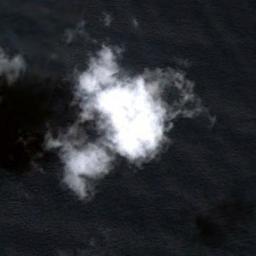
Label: cloud